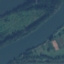
Land use / land cover: River